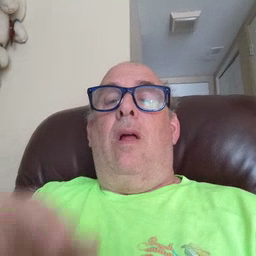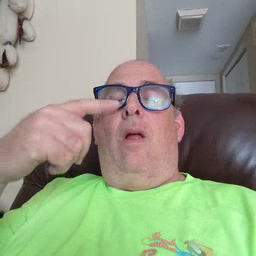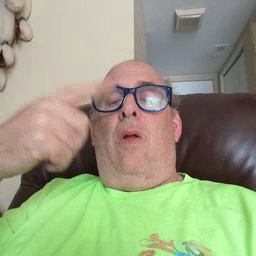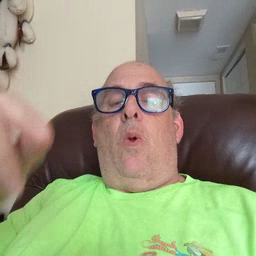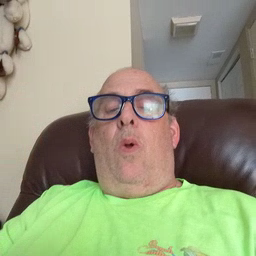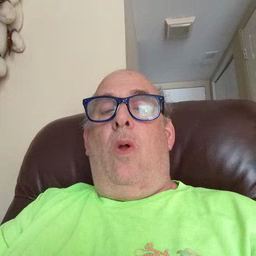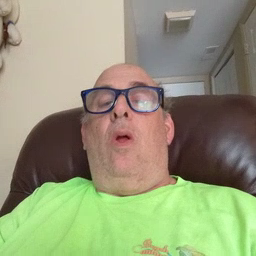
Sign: go